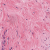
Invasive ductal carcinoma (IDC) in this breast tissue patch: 0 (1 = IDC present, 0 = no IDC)